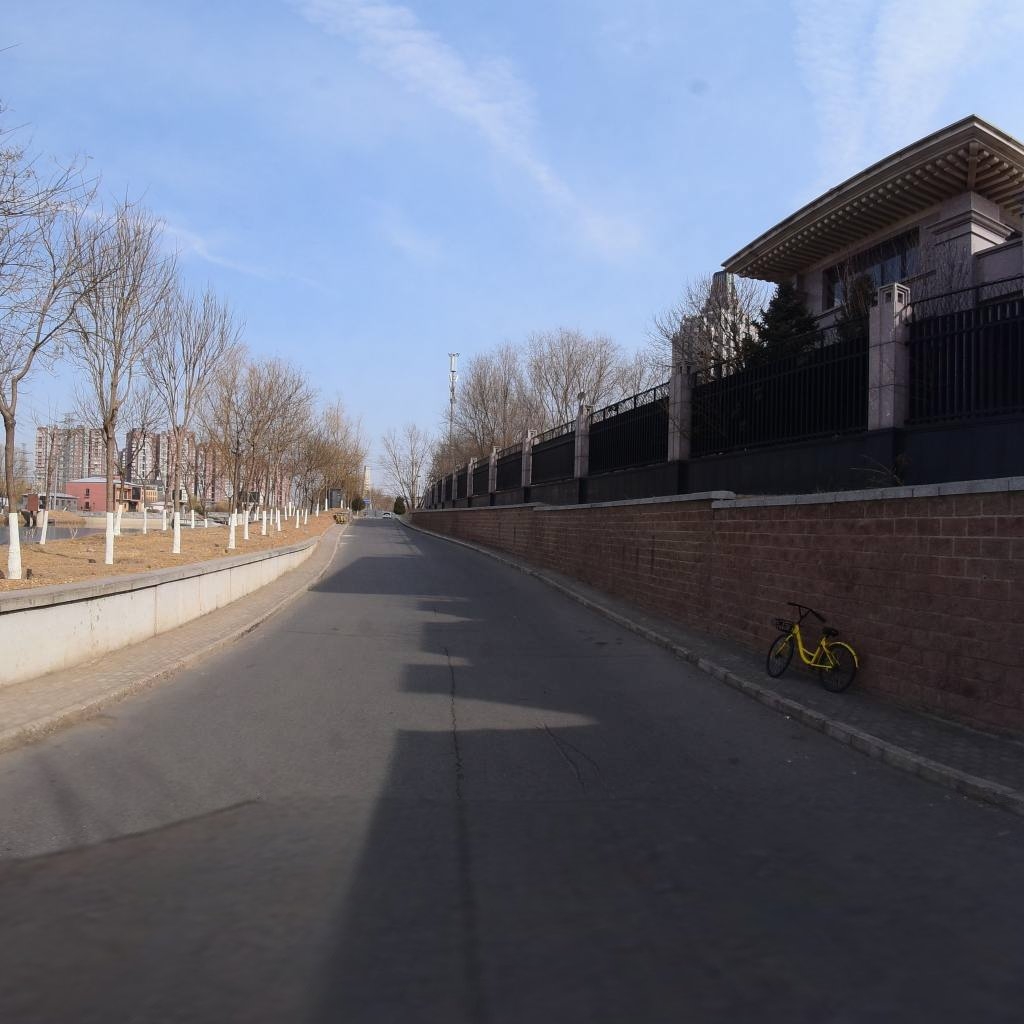
Region: Chaoyang
Road damage annotations: longitudinal crack, longitudinal crack, transverse crack, transverse crack